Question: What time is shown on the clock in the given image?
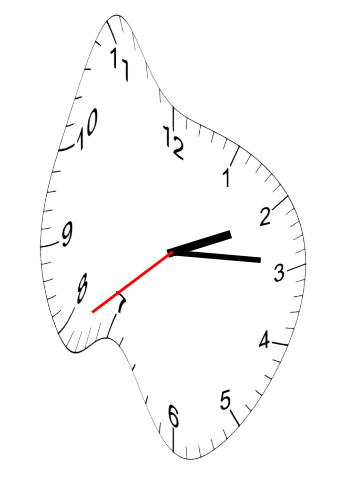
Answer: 02:14:39